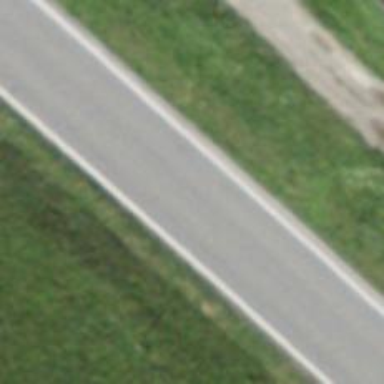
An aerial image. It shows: Tertiary road with asphalt surface.